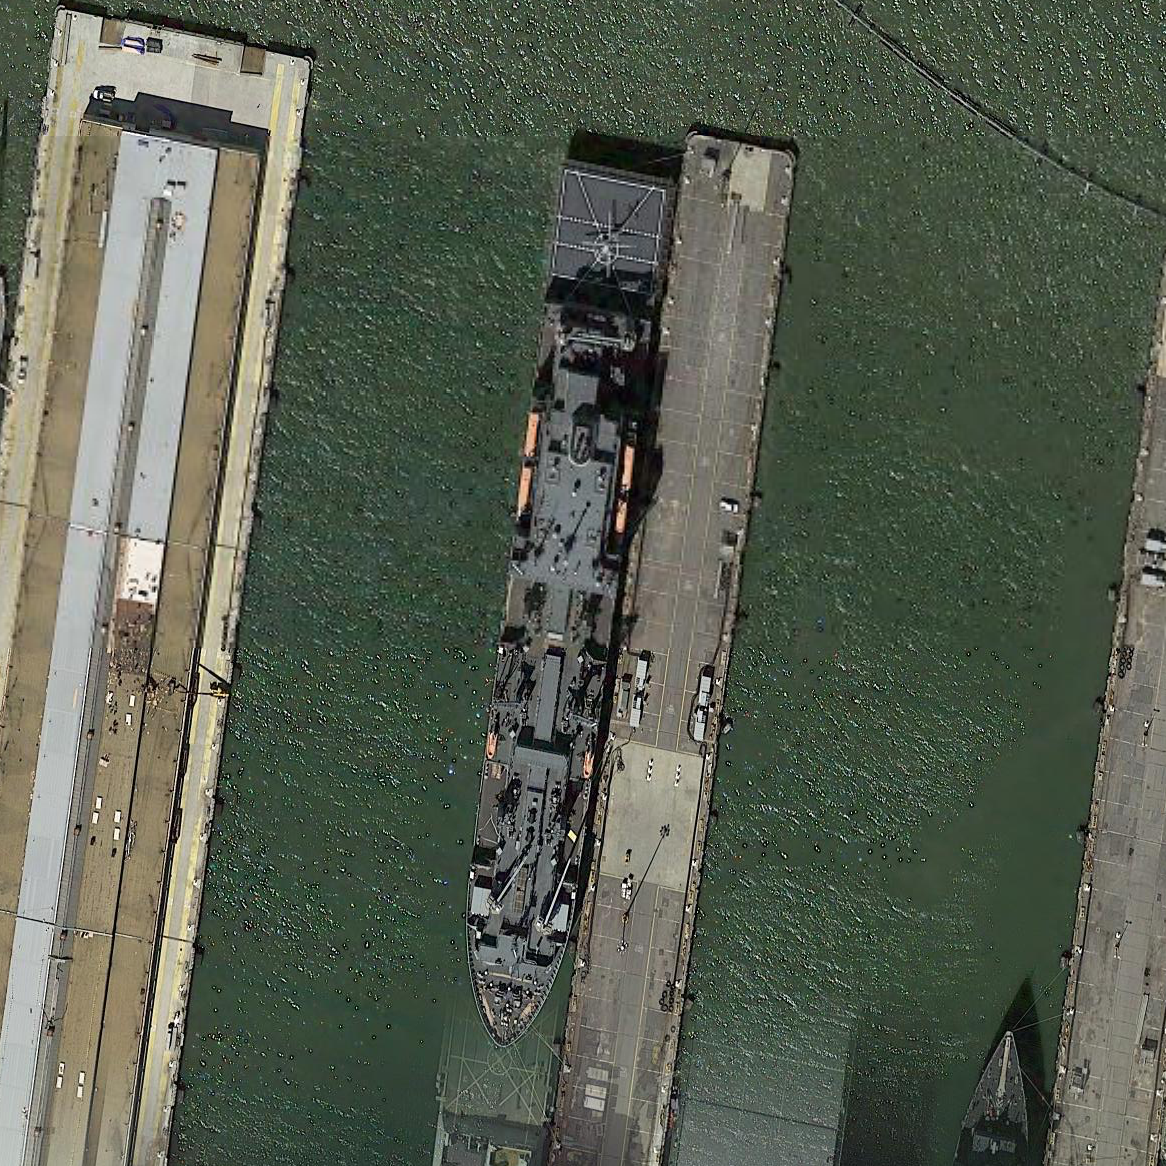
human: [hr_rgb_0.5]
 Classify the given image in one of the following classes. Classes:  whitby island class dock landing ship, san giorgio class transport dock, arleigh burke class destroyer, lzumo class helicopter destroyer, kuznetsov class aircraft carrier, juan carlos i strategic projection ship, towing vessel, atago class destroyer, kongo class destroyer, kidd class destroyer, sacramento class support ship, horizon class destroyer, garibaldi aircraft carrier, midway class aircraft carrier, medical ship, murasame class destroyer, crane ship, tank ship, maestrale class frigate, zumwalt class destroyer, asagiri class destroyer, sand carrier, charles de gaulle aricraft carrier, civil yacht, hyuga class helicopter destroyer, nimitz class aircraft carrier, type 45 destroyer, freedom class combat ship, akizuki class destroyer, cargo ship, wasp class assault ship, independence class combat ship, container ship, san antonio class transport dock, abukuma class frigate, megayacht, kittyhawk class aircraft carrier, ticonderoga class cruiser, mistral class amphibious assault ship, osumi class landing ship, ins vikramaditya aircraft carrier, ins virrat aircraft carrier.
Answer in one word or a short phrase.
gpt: Crane ship